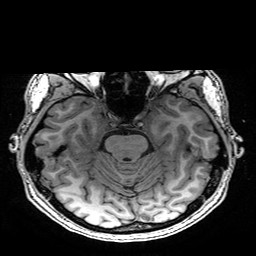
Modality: T1w
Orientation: coronal
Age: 22
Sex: male
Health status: healthy
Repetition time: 2.53 s
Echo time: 0.0034 s